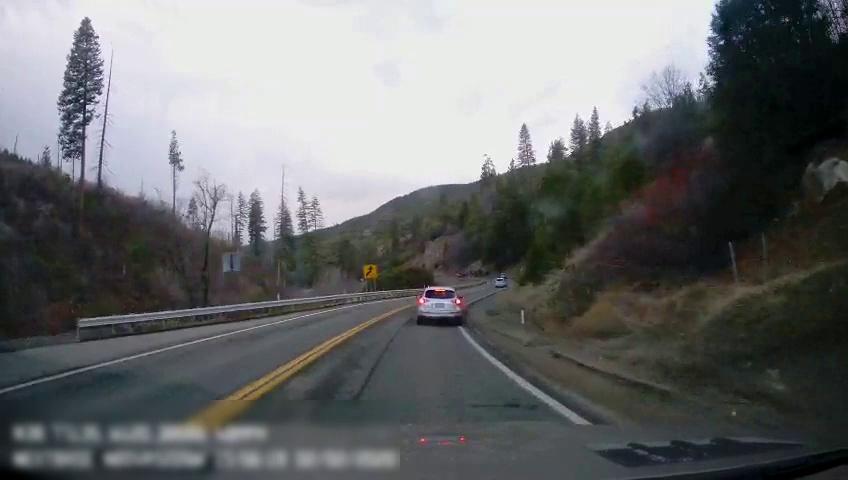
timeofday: Day
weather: Cloudy
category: Drivable Space
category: Vehicles | Car
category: Vehicles | SUV
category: Lanes | Current Lane
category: Lanes | Current Lane
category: Lanes | Opposite Lane
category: Traffic | Signs